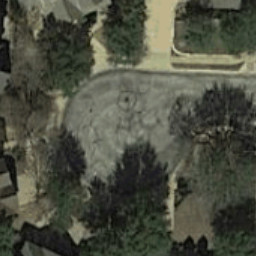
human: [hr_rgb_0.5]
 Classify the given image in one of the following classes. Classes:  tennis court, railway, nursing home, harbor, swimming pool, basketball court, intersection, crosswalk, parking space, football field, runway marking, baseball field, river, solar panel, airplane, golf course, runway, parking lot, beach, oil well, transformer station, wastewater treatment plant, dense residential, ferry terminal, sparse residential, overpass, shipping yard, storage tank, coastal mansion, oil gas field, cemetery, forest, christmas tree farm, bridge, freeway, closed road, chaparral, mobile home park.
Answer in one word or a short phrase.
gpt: closed road